Question: Is it possible to completely emulate the behavior of a GridLayout with the GridBagLayout manager?
Basically, I have a 8x8 grid in which each cell should have the same width and height. The GridLayout automatically did this. But I want to add another row and column to the grid which size is as the other ones. That row/column should take up all the remaining space that might be left over (because the available size couldn't be equally distributed into 8 cells). Is that even possible, or do I - again - have to use a different layout manager?
### edit
Here is a simple graphic of what I want to achieve, simplified to just 4 cells:

The colored cells are the ones I added to the actual grid (gray) which has cells with the same height and width 'x'. So the grid's height and width is '4*x'. I now want the additional cells to have the necessary width/height (minimumSize) plus the rest of the available width/height from the full size.
If the whole panel's size is changed, the gray grid cells should again take up as much as space as possible.
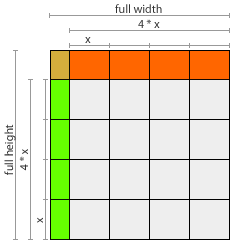
Answer: After trying many different things with the built-in layout managers, I decided to create a custom layout manager for this problem as well. I didn't do it yet, as I didn't have the time to continue with this project, but when I have it done, I'll make sure to post the layout manager code here, so that anyone interested in a similar solution can use it.
### edit
reminded me in the comments that I wanted to post my solution. However, after digging out the project from back then and looking at it, I actually cannot post my solution because it turns out that I never got to creating it!
It was a uni project that finished official mid September 2010. We actually wanted to continue working on it afterwards, which is probably why I said that I would post it (as that was one thing I wanted to improve), but we never really got around doing it - sadly. Instead I simply left out those extra column and row (which was meant as a label for the rows/columns btw).
So yeah, I'm terribly sorry that I cannot post a layout that does what I initially wanted... :( Maybe if there are enough requesting such a layout, I would create it, but as of now, I'm not really willing to dive into Java layouting again ;)